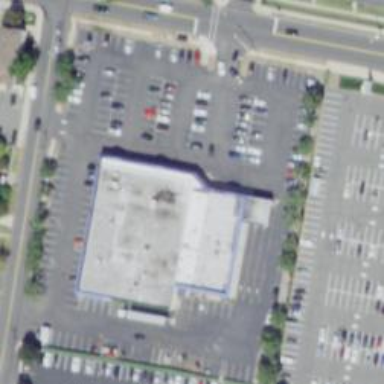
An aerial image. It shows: Pharmacy providing healthcare services.